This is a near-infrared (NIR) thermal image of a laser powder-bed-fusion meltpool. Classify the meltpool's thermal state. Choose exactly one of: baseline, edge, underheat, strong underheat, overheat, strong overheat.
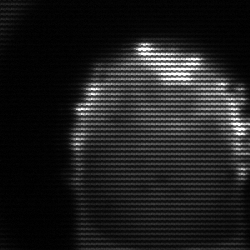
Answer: baseline